Question: I have some classes that are used for Styling and all of them display using block mode.. I would like to convert them all to inline.. Is there a simple way to convert them all to inline, instead of manually going to each class to convert them individually to inline...
Section of your code:
'''
<div class="contentbody">
<p>
Register here!
</p>
<a href="{% url 'parent_register_step1' %}"
class="bbutton textshadowclass boxshadow">
<div class="boxshadowinset green">
Register
</div>
</a>
<p>
Forgot your password?
</p>
<a href="{% url 'parent_forgot_password' %}"
class="bbutton textshadowclass boxshadow">
<div class="boxshadowinset green">
Reset Password
</div>
</a>
</div>
'''
I would like to change the classes bbutton, textshadowclass, box shadow, boxshadowinset green into inline.. What is the simplest way?
Note: This classes are used in other sections of the page. I would like to change the certain section to be inline only. It shouldn't affect the whole page...
Let me explain more in detail what i am doing:

I would like to convert this into inline such that the register and reset password appear on the same line...
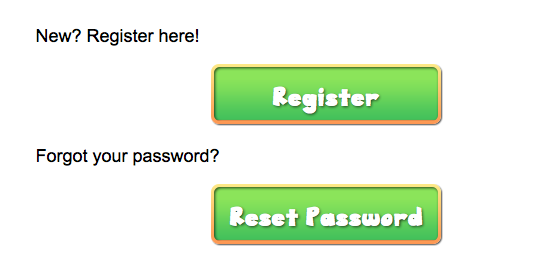
Answer: To only select the classes that are instead the 'contentbody' class, you need a <URL>:
'''
div.contentbody>.bbutton, div.contentbody>.textshadowclass, ... {
display: inline;
}
'''
(add more classes to the list if you want others included as well)
Additional note: If you permanently need these classes to be inline, then I would suggest to just (once) going to each class and add an inline class to each element, this keeps your code clearer in the long run.
:
use the <URL> to select elements that have multiple classes set:
'''
div.contentbody>.boxshadowinset.green {
display: inline;
}
'''
Note the '.' (and no space) between 'boxshadowinset' and 'green'
I do believe this is supported by modern browsers, but IE6 does seem to have some problems with it.